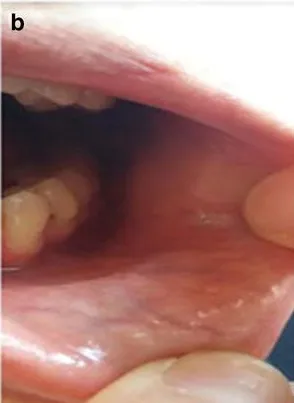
B; A nearly complete remission of mucoceles, after treatment with ruxolitinib.
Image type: pathology (h&e)